Question: I am trying to write some JUnits for my application, I believe I have got around 80% code coverage, but when i run the tests my report looks as follows;

This is giving me a code coverage result of 52% which is not idea.
Is there an alternative way to write the methods in which an exception is expected so as to maintain my coverage score?
Thanks
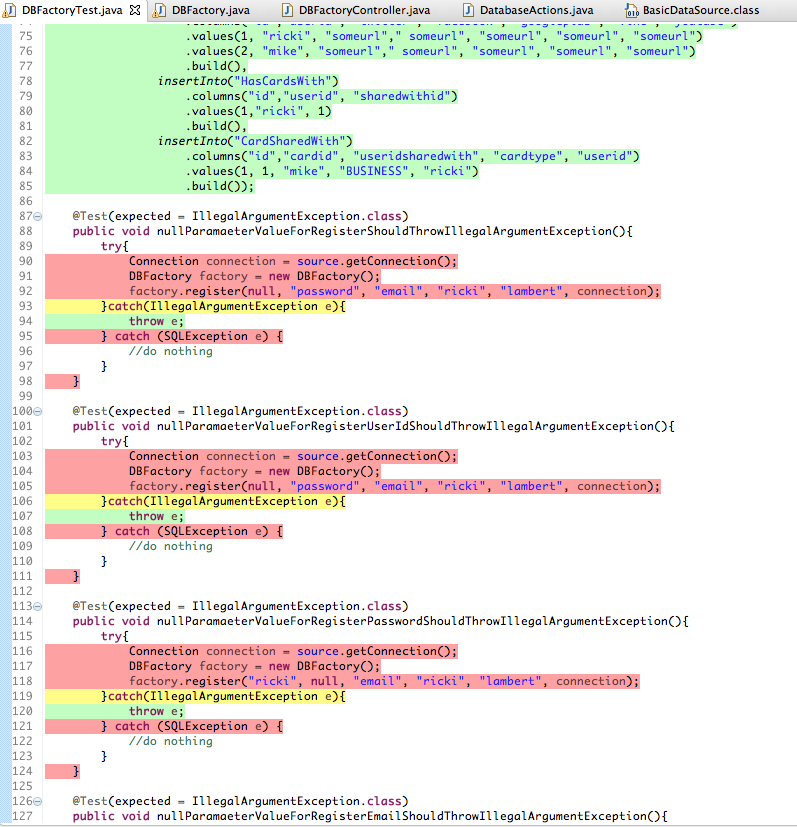
Answer: Don't worry about code coverage of only the code coverage of the source code (not test code).
If you are using emma or jaCoCo, you can use filters to only instrument or report the results of specific classes or directories.
This is much easier to do if you have separate folders for 'src' and 'test'